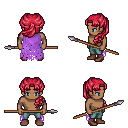
a pixel art fantasy rpg character, male body template, human, dark skin, maroon tattered cape, teal pants, ruby red princess hairstyle, brown shoes, spear, four views (front, back, left, right), 2x2 character sprite sheet, small pixel art, hard edges, no anti-aliasing